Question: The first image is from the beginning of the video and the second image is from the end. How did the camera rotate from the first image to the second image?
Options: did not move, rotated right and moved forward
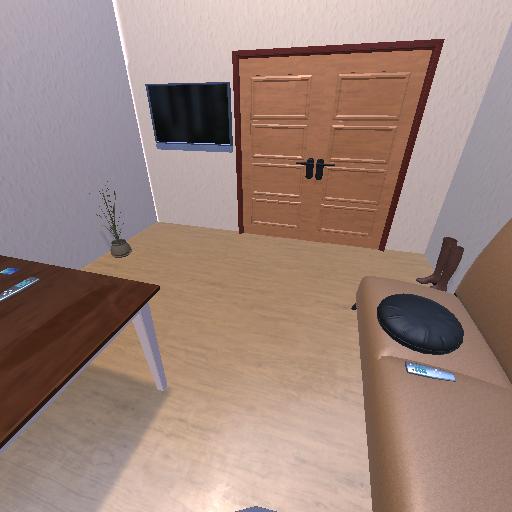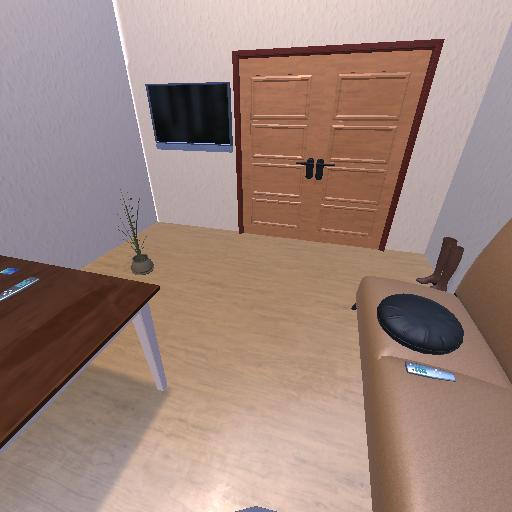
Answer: did not move